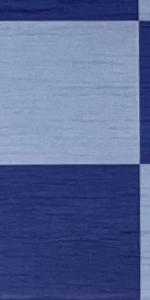
Label: Empty